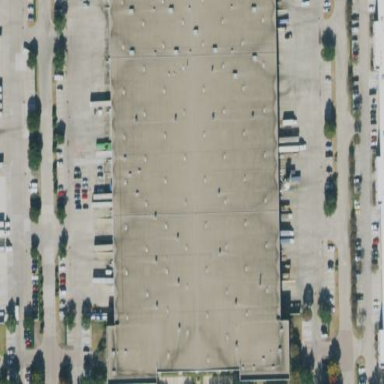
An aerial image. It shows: Warehouse building.